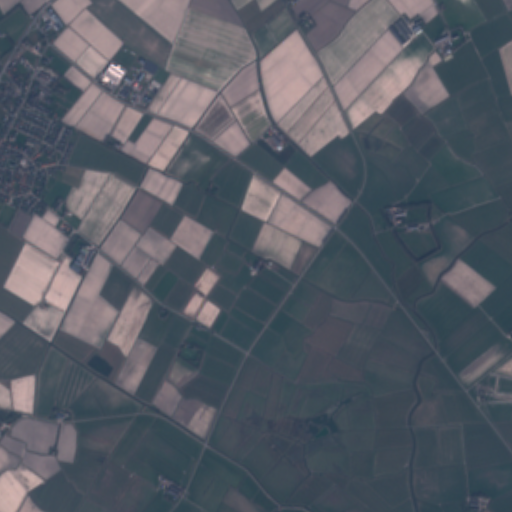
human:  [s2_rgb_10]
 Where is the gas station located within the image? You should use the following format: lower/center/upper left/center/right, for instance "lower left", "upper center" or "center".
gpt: The gas station is located in the upper left of the image.
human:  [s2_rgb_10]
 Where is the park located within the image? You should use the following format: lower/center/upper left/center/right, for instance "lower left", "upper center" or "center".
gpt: The park is located in the upper left of the image.
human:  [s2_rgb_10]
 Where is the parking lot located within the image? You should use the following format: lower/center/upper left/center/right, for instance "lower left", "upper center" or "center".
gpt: The parking lot is located in the upper left of the image.
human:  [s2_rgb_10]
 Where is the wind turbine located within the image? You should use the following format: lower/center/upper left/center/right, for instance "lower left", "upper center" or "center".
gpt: The wind turbine is located in the upper left of the image.
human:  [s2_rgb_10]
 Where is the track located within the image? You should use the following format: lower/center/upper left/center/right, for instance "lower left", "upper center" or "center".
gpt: There is no track in the image.